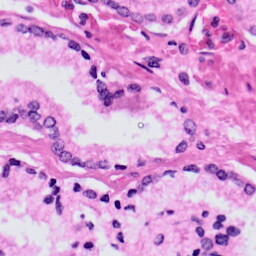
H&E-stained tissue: Prostate